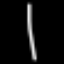
Label: line